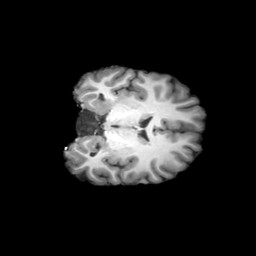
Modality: T1w
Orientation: coronal